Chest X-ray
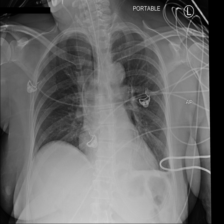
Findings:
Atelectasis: negative
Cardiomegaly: negative
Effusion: negative
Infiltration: negative
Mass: negative
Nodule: negative
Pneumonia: negative
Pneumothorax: negative
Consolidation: negative
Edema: negative
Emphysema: negative
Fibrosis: negative
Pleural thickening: negative
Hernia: negative